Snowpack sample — Loveland Pass, Silver Plume, Colorado, USA (2/11/26, 12:00 PM MST)
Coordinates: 39.663, -105.886
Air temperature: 35 °F
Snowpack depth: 82 cm
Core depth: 10 cm
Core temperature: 17.6 °F
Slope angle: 13°, slope face: 12°
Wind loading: high
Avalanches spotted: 1
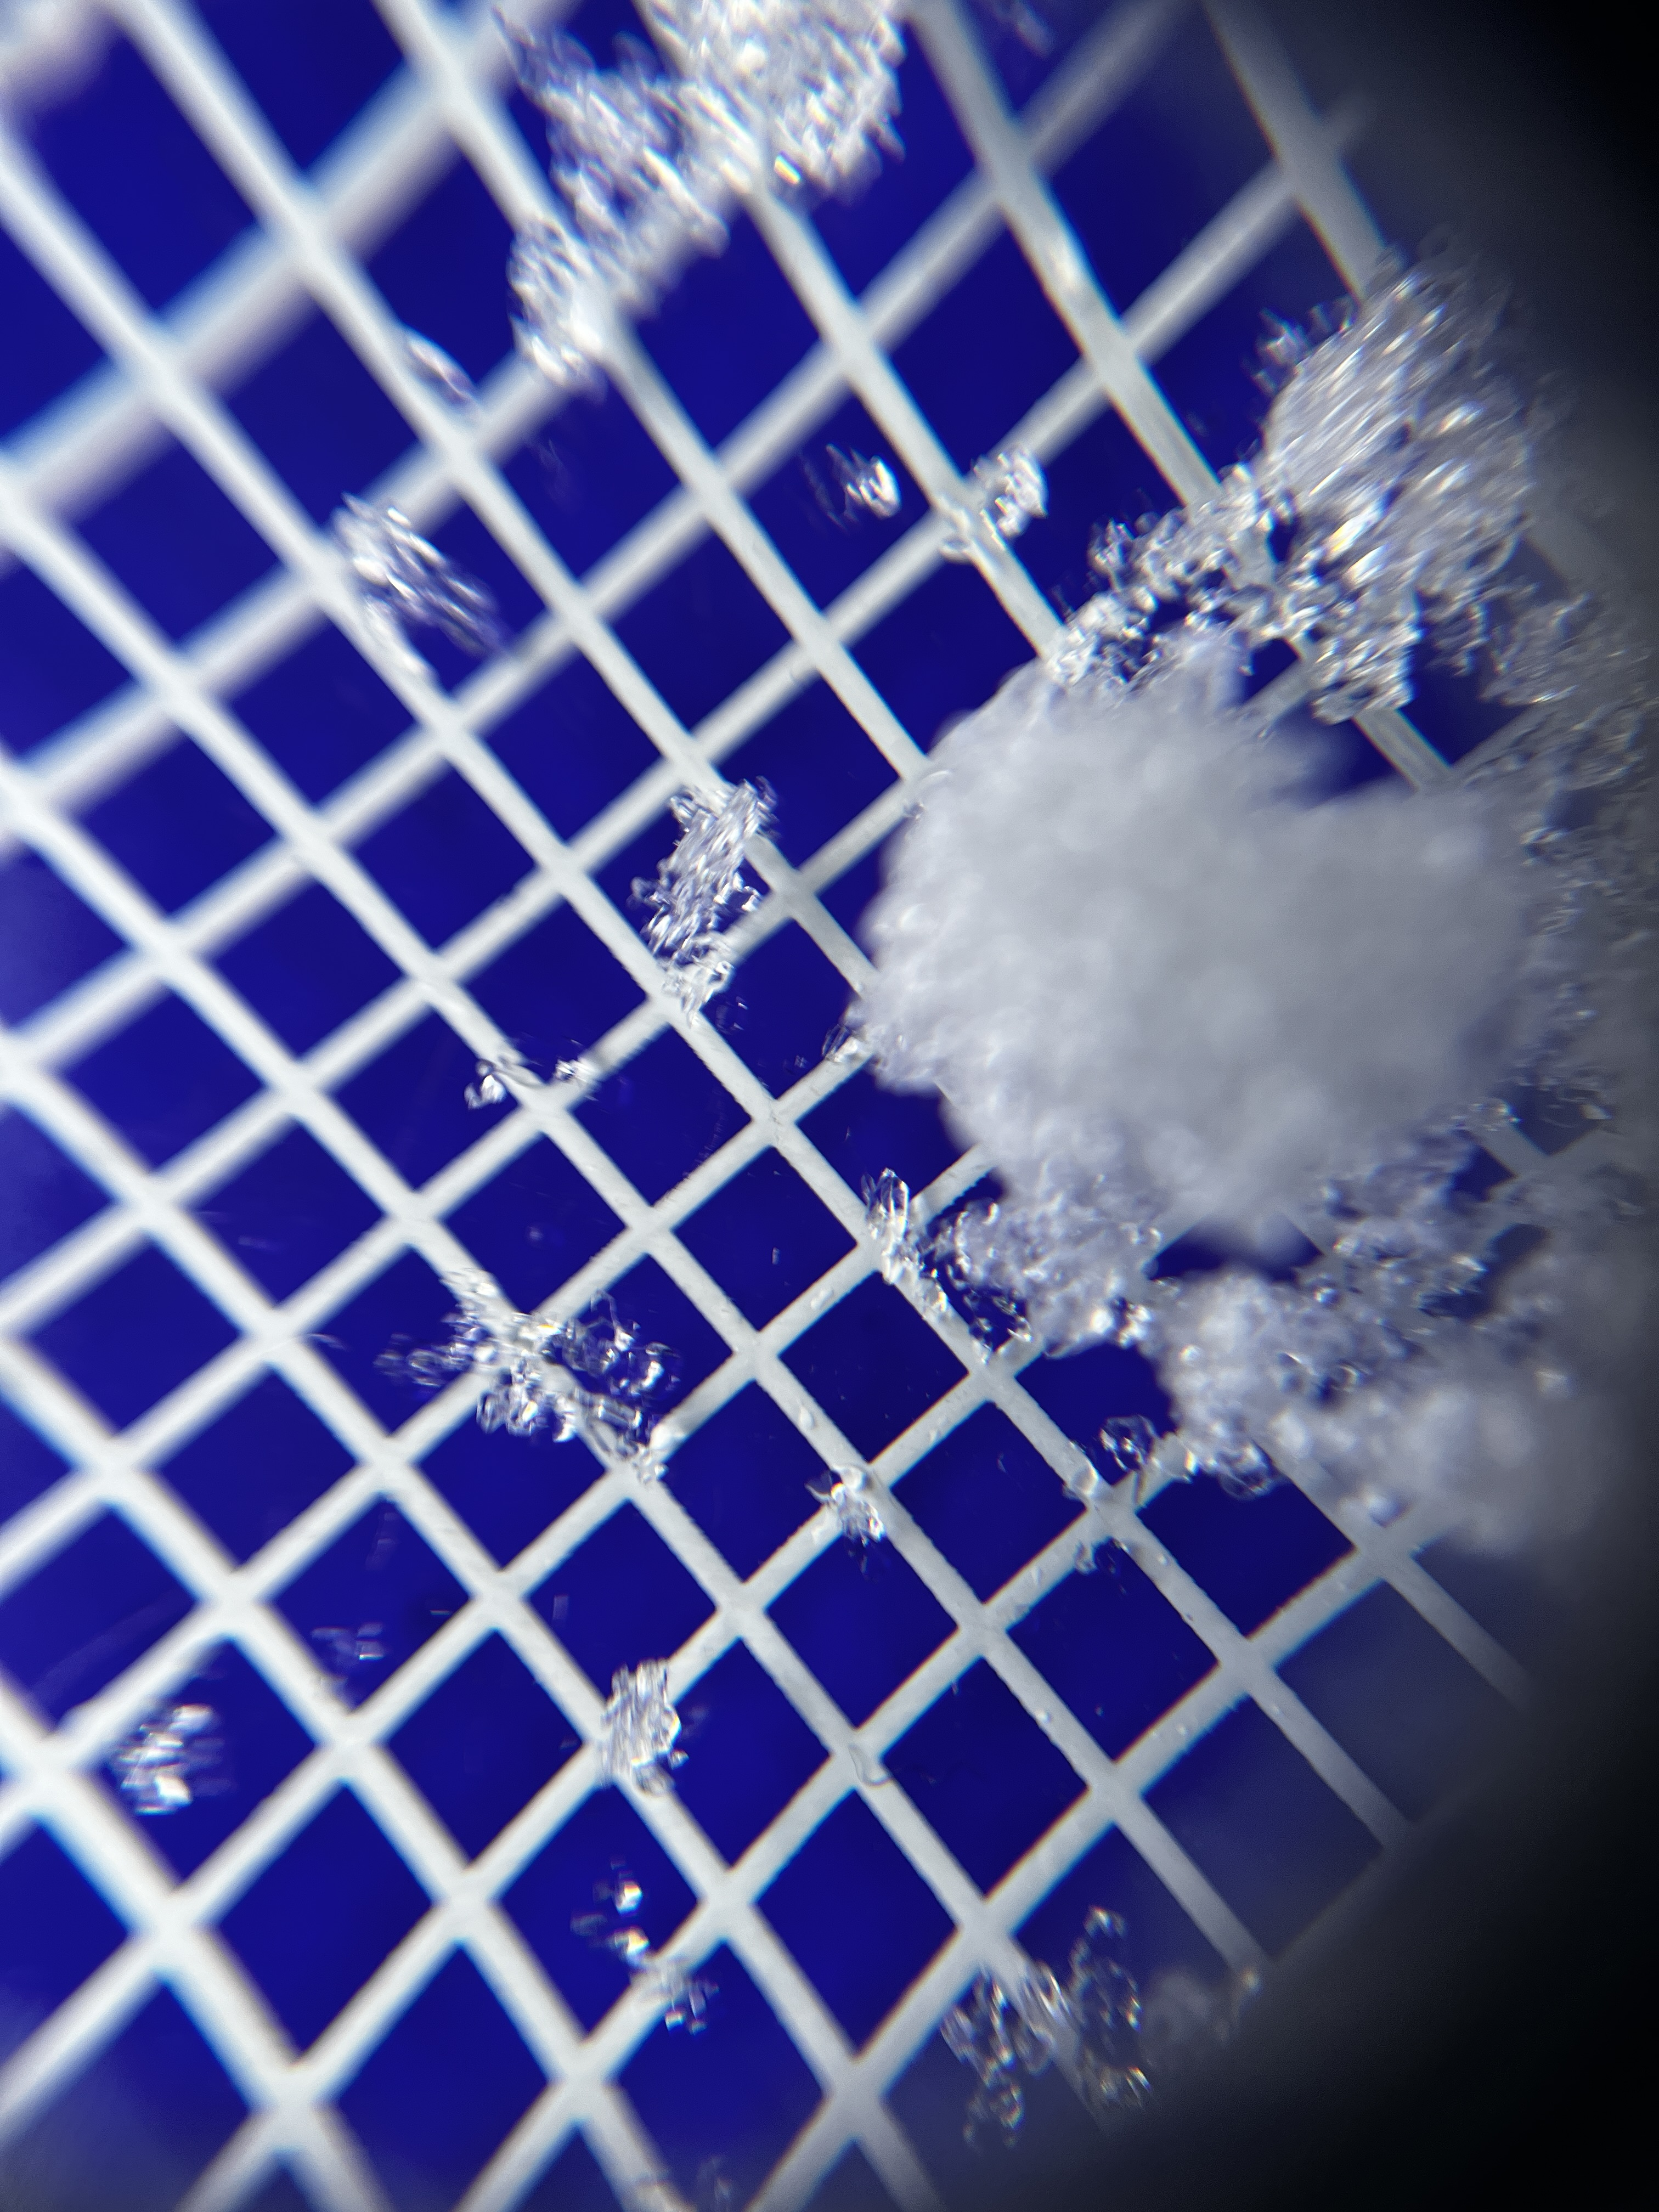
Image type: magnified_profile
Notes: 1 small avalanche spotted on the north side of the bowl, lots of wind loading